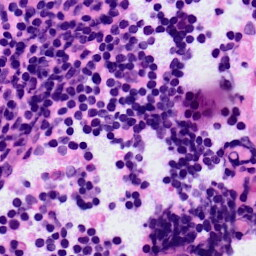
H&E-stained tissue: LymphNode